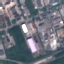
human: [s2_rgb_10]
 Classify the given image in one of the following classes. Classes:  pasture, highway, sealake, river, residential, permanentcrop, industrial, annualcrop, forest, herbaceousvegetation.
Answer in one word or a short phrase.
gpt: Industrial